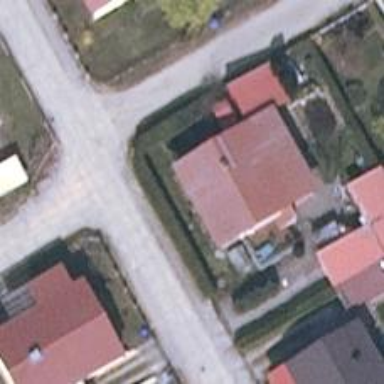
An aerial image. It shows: Gabled building.